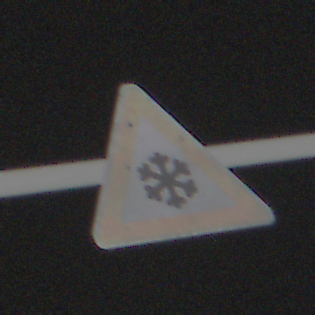
Verkehrszeichen: SchneeOderEisglaette
Umgebung: Outdoor, Suburban
Tageszeit: MorningAfternoon
Wetter: Clear
Licht: Natural
Jahreszeit: NotSpecified
Kontrast: HighContrast